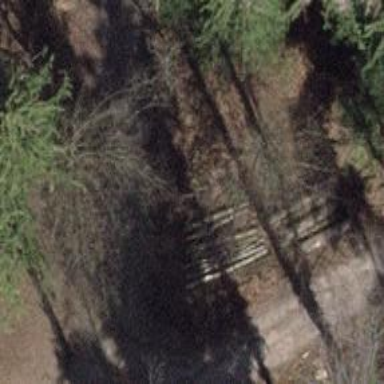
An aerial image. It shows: Bench for seating.